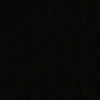
Label: space